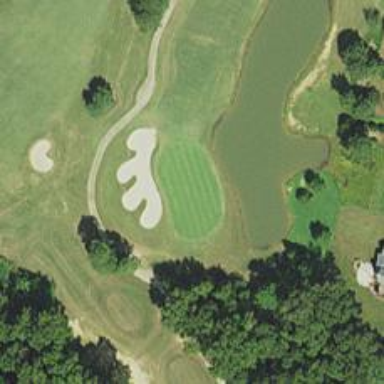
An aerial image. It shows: Golf hole.